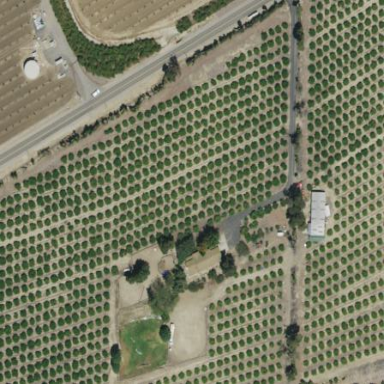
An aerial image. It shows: Orchard.